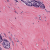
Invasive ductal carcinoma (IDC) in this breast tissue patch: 1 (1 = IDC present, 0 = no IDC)